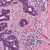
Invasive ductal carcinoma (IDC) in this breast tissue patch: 0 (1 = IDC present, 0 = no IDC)